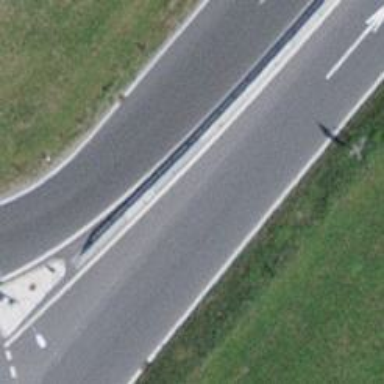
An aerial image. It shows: Trunk link highway.